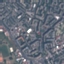
Land use / land cover class: Residential